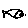
Label: fish